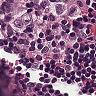
Metastatic tissue present: yes